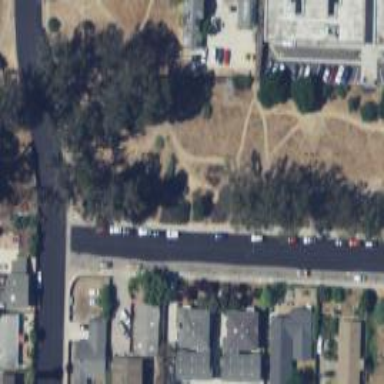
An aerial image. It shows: Path.